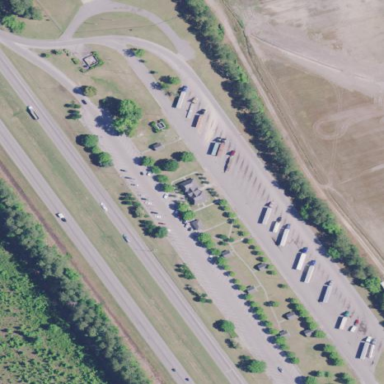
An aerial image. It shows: Rest area on the road.